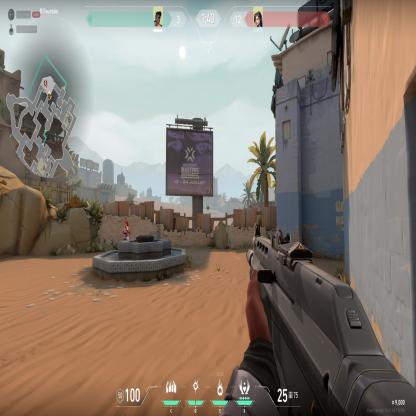
Label: enemy